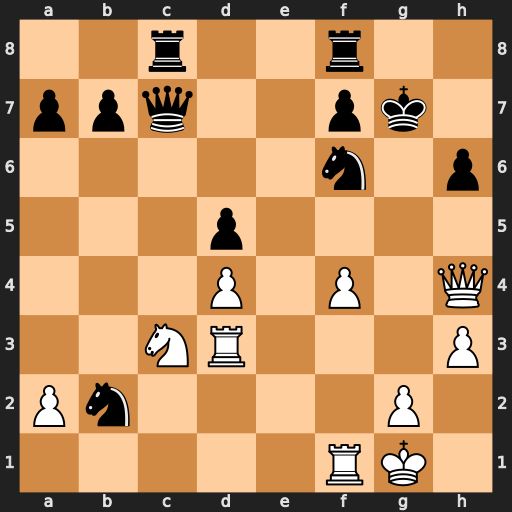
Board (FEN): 2r2r2/ppq2pk1/5n1p/3p4/3P1P1Q/2NR3P/Pn4P1/5RK1
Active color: w
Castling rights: -
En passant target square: -
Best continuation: Rg3+ Kh7 Qxf6